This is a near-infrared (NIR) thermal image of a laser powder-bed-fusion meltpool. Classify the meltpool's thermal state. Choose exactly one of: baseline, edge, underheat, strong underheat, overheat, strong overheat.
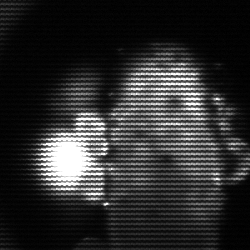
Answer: strong underheat